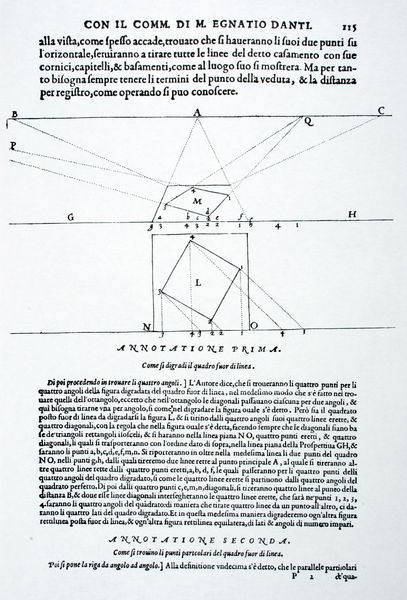
Titel: Le due Regole della Prospettiva practica, Seite 115
Künstler: Jiacomo Barozzi da Vignola
Standort: London
Institution: British Library
Schlagwörter: weiß, dreieck, grau, schwarz, skizze, zeichnung, malerei, masse, alt, architektur, ebene, figur, renaissance, turm, schrift, papier, ansicht, italien, perspektive, abstrakt, formen, grafik, linien, rand, white, black, detail, zahlen, ziffern, gerade, print, perspective, unscharf, rechtecke, punkte, buch, zettel, linie, form, druck, druckgrafik, titel, seite, illustration, text, buchstaben, beschriftung, entwurf, buchdruck, buchseite, senkrecht, quadrate, geometrisch, quader, fluchtpunkt, complex, dante, konstruktion, horizontal, waagerecht, achse, achsen, absatz, drawing, paper, black and white, dreiecke, graphic, line, geometrie, quadrat, writing, geraden, pisa, abbildung, beschreibung, letters, erklärung, wissenschaft, grundriss, parallelen, traktat, aufriss, notiz, latein, beschriftet, ink, rectangle, square, berechnung, abmessungen, alberti, mathematik, rechnung, italian, konstuktion, berechnungen, italienisch, abstand, erläuterung, draw, measurements, squares, angles, circle, lines, shapes, book, figure, planes, schriftsatz, lehrbuch, fluchtpunkte, page, physik, mathe, bemessung, mathematisch, annotation, latin, unterweisung, entfernungen, geometry, angle, abstract, tite, points, chart, diagram, words, bberechnung, bildpunkt, schriftspiegel, zeichenlehre, math, manuscript, cube, triangle, triangles, patent, papaier, lehrmaterial, number, diamond, technical, il, type, 1, numbered, zusammenfassung, paragraph, wissenschaftliche, bok, calculation, proof, prism, cub, technical drawing, formula, plot, con, 225, comm, dantl, prima, egnatio, alla, vifta, seconda, pararaph, con il comm, danti, theorem, wrods, figuresquare, rombus, pints, triginometry, trigonometry, trig, page number, 115